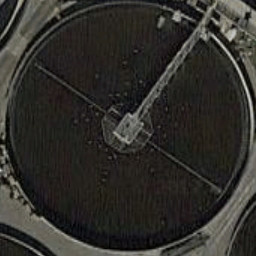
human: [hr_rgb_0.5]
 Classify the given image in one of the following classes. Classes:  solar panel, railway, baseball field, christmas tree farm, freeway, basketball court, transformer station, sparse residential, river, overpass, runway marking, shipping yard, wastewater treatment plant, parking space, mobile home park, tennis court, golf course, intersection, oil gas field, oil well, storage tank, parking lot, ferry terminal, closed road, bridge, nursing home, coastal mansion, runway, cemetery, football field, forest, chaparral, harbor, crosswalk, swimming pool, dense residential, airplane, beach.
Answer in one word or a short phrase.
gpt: wastewater treatment plant